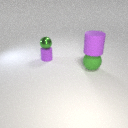
large purple rubber cylinder above large green rubber sphere